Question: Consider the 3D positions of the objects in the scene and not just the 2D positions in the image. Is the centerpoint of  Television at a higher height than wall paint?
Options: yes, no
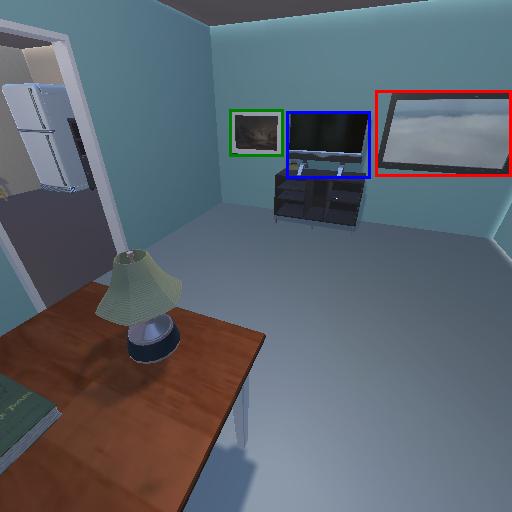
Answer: yes